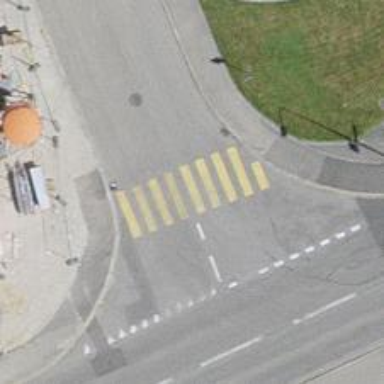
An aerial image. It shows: Zebra crossing on the road.